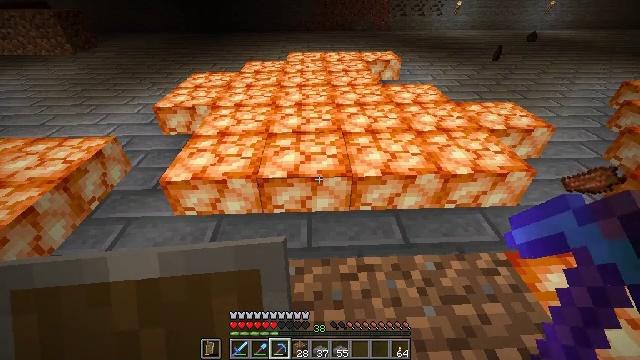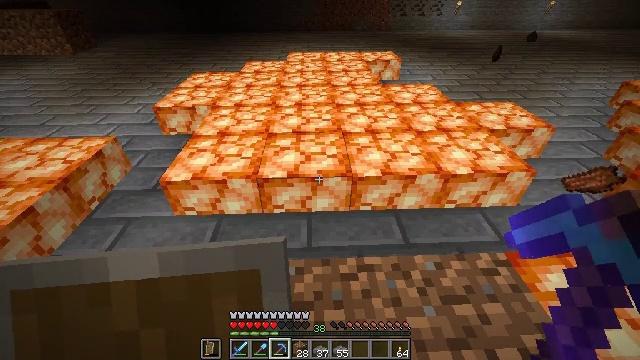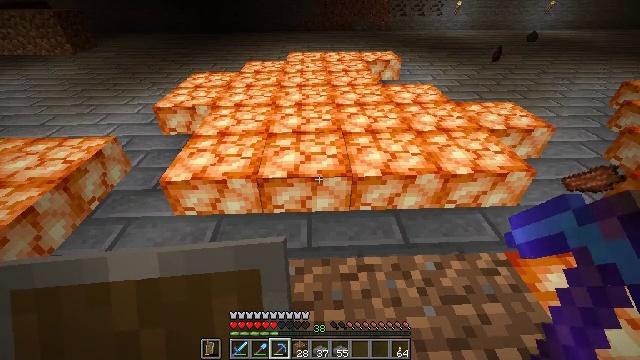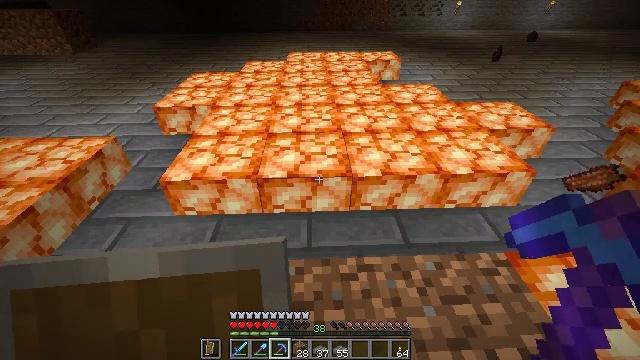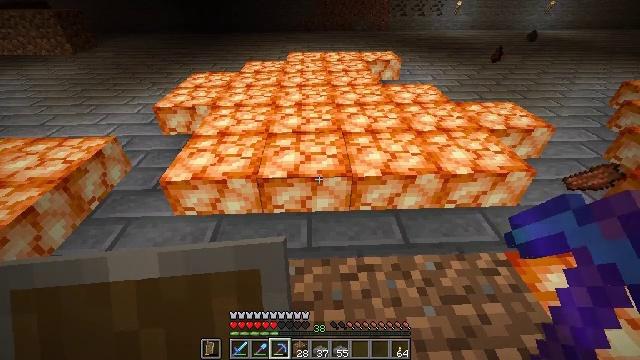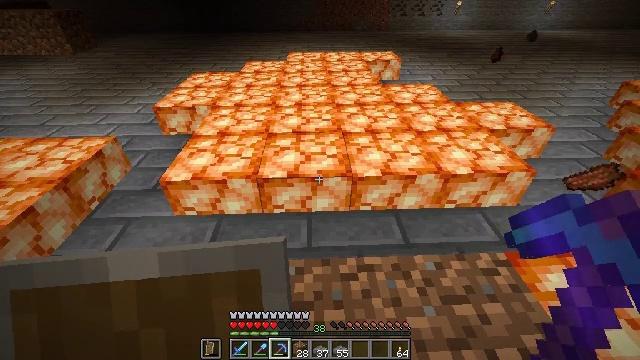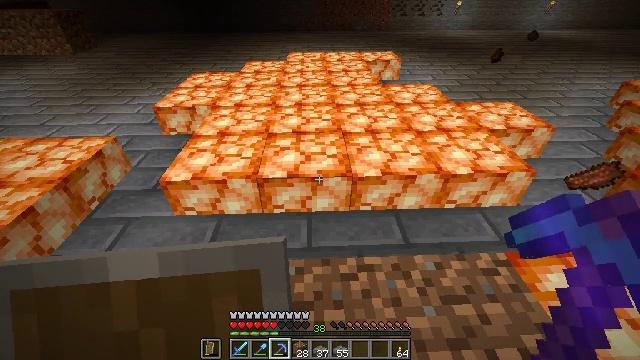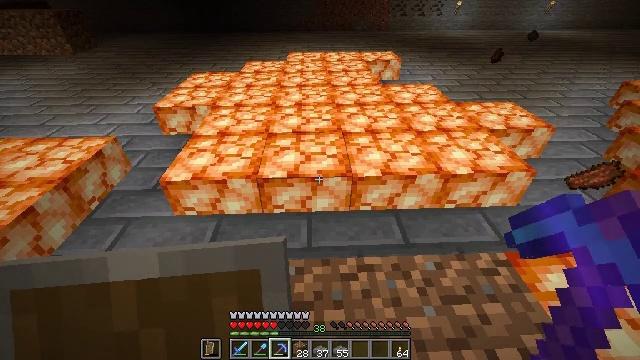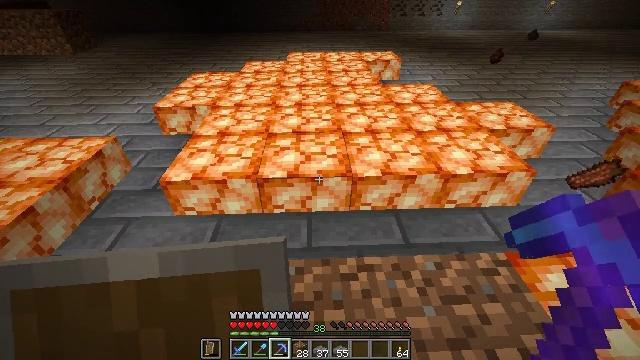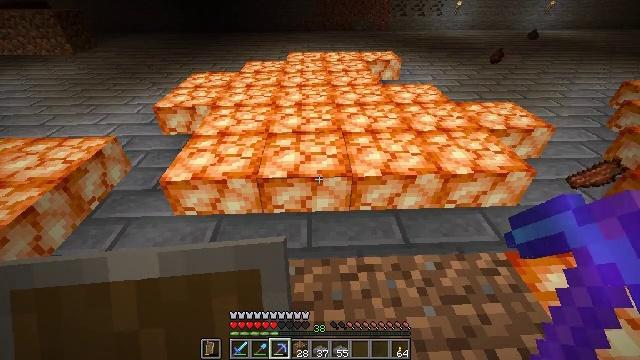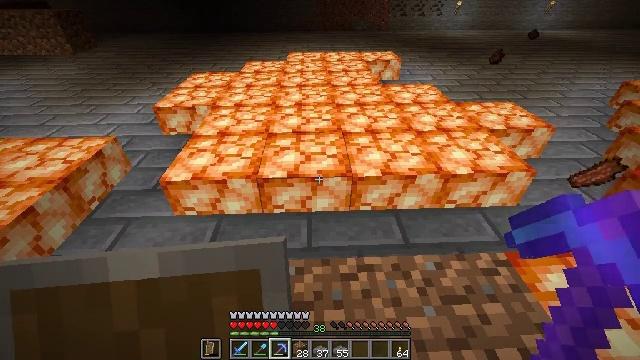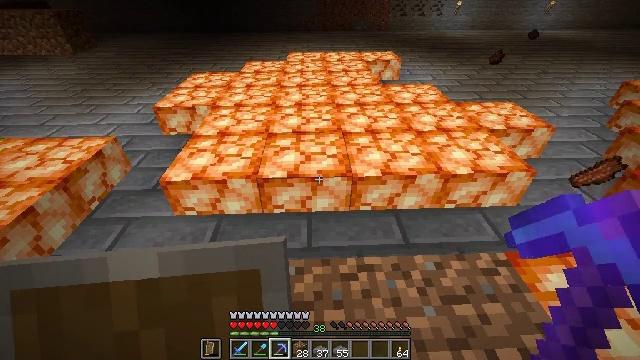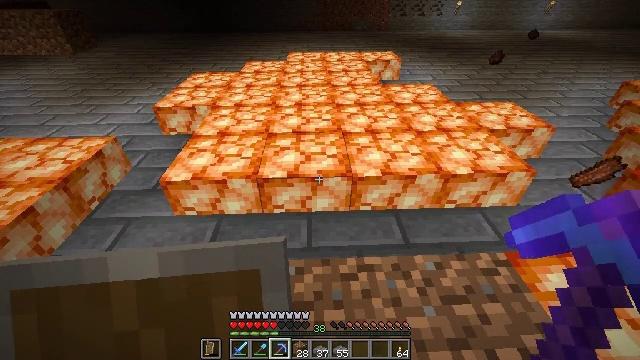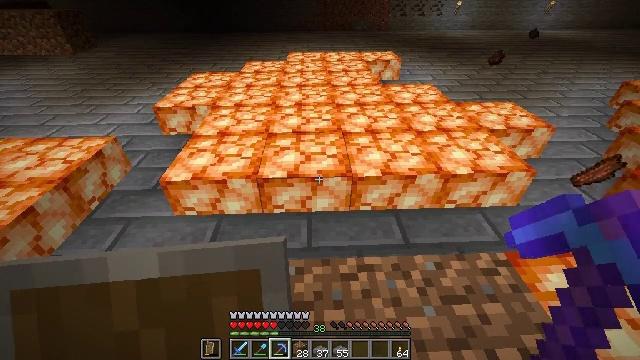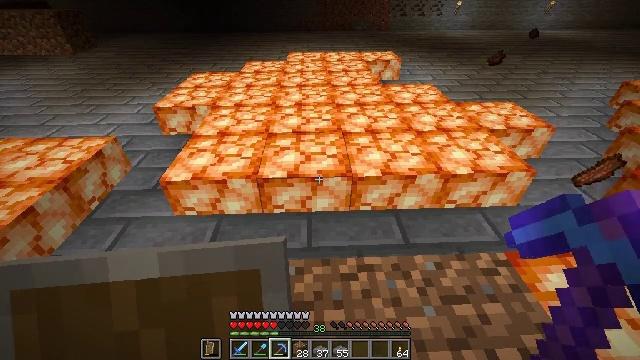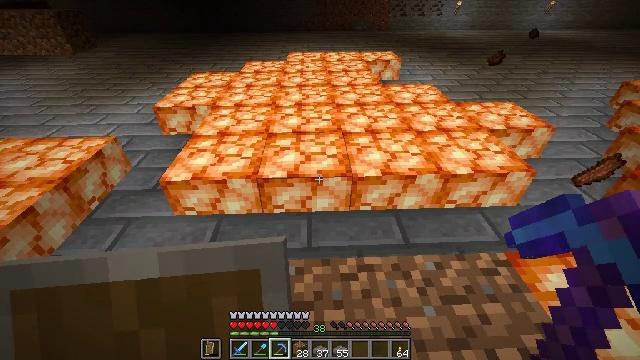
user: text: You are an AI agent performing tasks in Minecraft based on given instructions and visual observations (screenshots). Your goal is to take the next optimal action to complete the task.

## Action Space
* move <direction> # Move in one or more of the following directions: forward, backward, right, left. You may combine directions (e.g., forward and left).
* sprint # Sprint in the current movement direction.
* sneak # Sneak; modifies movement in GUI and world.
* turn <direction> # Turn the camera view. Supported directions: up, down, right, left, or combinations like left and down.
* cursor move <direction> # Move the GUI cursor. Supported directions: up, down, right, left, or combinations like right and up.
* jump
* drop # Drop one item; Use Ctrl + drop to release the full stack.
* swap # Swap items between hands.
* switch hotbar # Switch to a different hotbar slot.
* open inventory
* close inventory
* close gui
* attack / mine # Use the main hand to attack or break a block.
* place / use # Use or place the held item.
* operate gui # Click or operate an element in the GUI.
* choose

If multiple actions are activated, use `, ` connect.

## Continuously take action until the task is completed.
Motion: motion action
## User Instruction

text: Mine the shroomlight block.
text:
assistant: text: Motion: no_op
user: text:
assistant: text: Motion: no_op
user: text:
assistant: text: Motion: no_op
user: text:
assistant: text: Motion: no_op
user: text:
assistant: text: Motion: no_op
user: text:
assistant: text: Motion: no_op
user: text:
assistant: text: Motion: no_op
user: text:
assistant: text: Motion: no_op
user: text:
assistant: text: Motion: no_op
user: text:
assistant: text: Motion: no_op
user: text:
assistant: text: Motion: no_op
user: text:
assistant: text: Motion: no_op
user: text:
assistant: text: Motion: no_op
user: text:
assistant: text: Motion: no_op
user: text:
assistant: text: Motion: no_op
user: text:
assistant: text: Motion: no_op
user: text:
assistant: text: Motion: no_op
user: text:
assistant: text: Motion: no_op
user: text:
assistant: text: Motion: no_op
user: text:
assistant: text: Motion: no_op
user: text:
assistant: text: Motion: no_op
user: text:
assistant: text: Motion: no_op
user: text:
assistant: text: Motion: no_op
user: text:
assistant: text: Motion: no_op
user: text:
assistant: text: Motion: no_op
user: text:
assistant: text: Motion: no_op
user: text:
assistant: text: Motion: no_op
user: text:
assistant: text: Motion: no_op
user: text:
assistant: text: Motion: no_op
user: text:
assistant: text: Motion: no_op